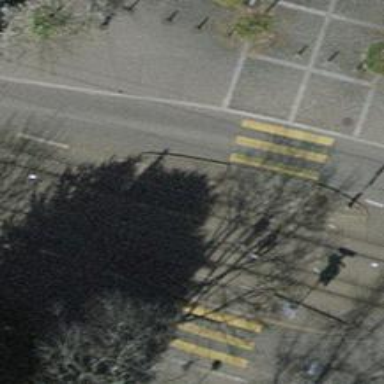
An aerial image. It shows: Uncontrolled zebra crossing with pedestrian island.